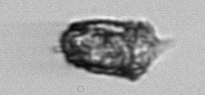
Label: Tintinnopsis